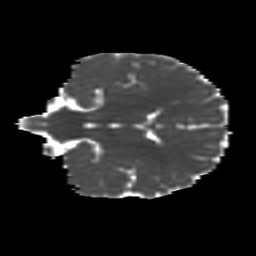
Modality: MD
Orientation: coronal
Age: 11
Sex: male
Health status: ill
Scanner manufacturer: ge
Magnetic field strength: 3 T
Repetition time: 7.5 s
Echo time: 0.079 s